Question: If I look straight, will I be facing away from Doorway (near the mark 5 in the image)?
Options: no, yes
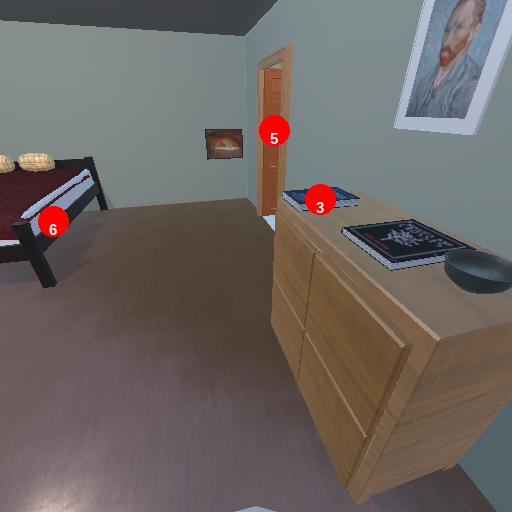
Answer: no